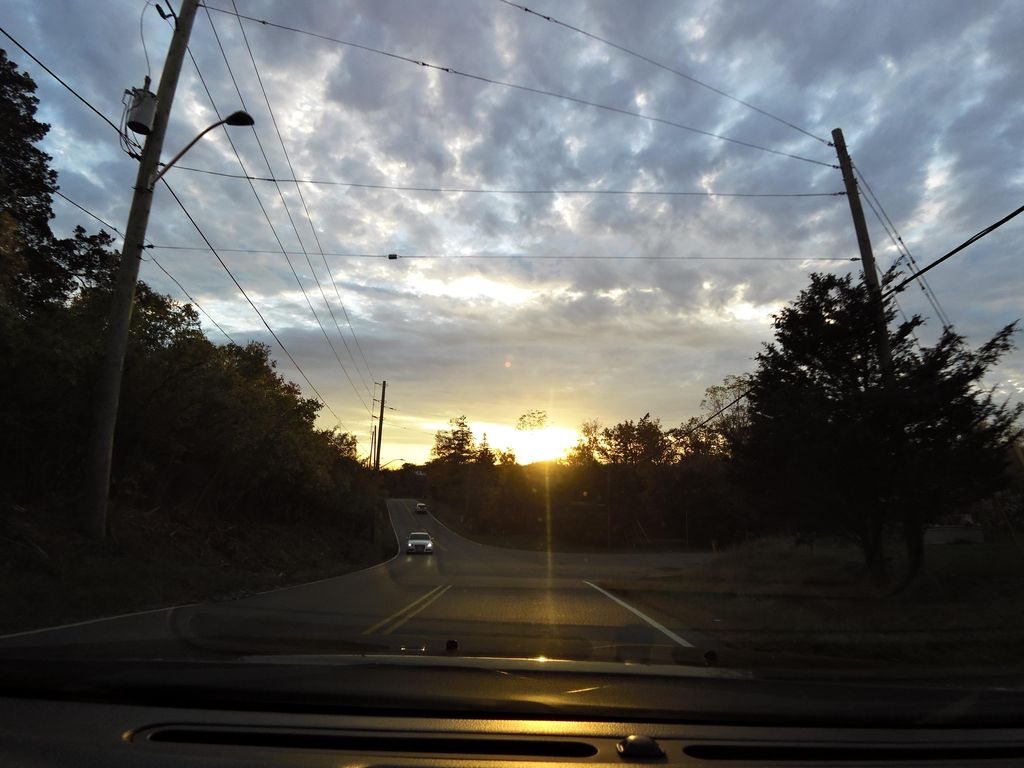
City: hamilton